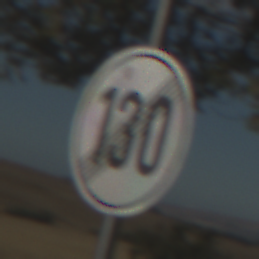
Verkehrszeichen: EndeGeschwindigkeit130
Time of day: MorningAfternoon
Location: Outdoor (Nature)
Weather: PartlyCloudy
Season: NotSpecified
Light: Natural